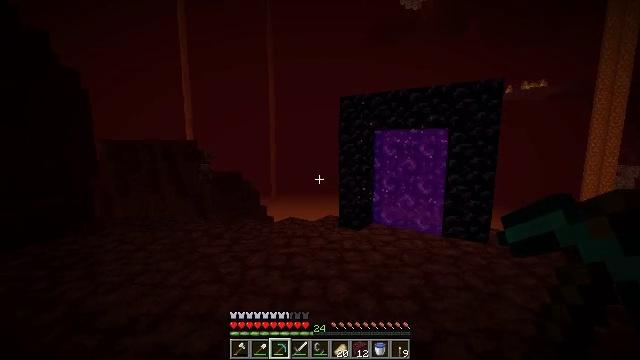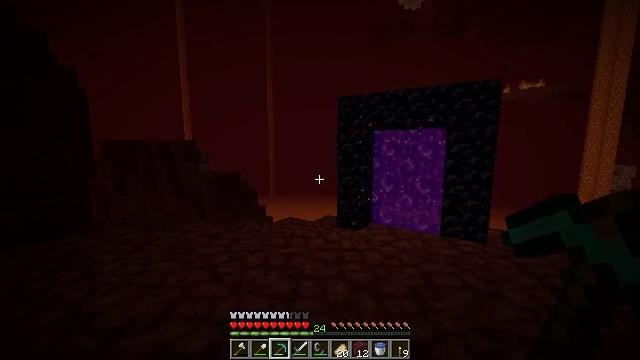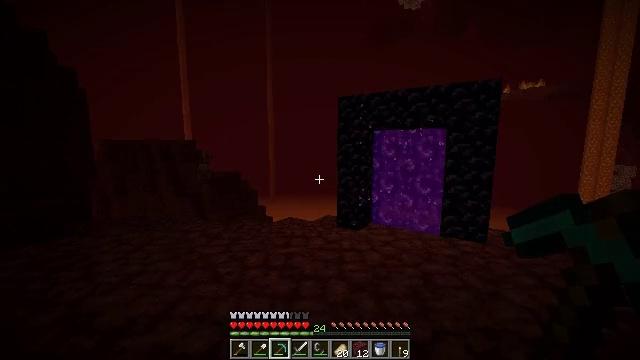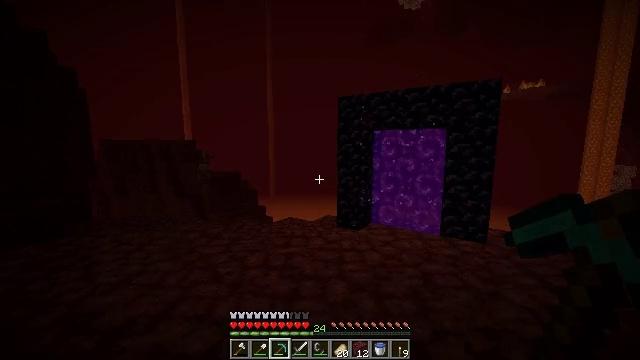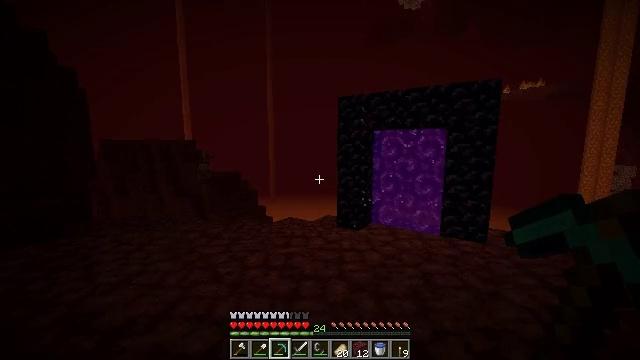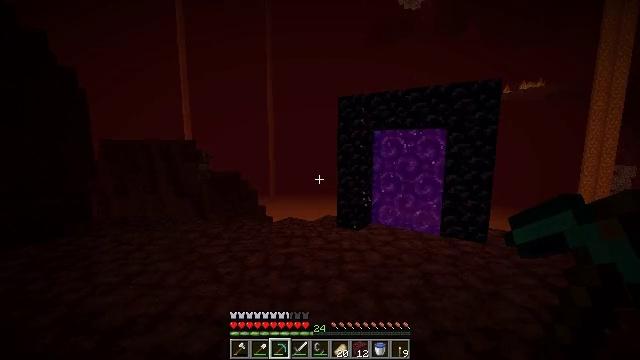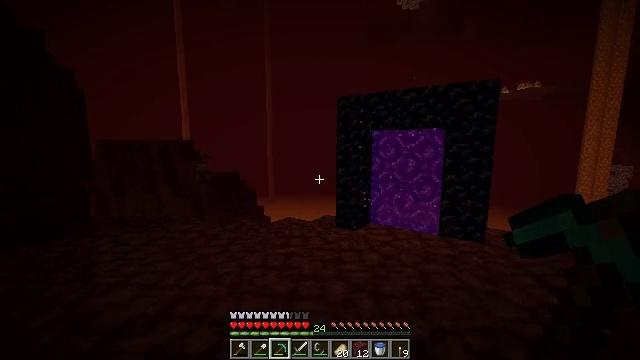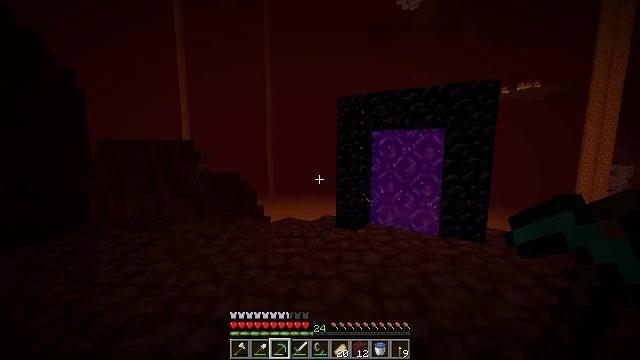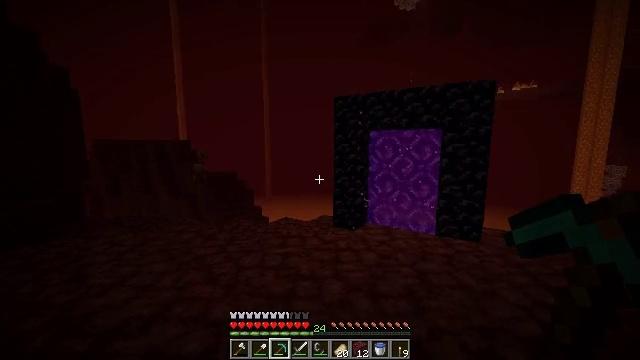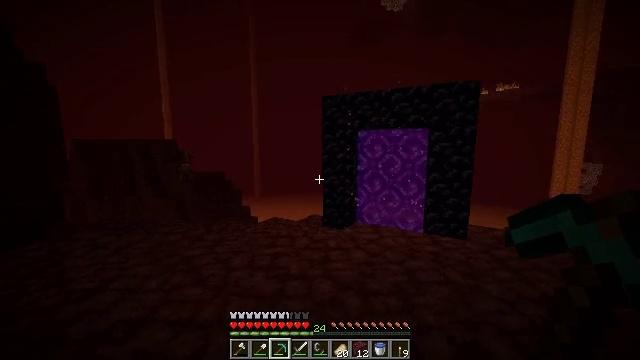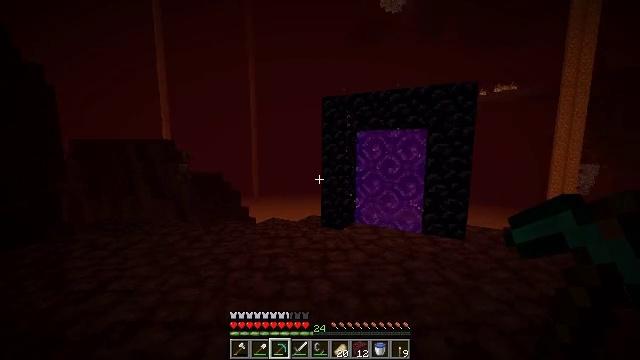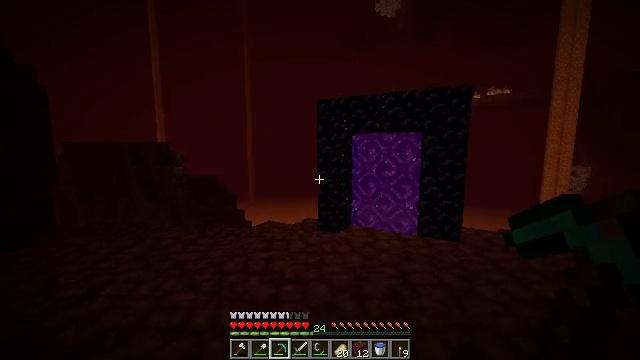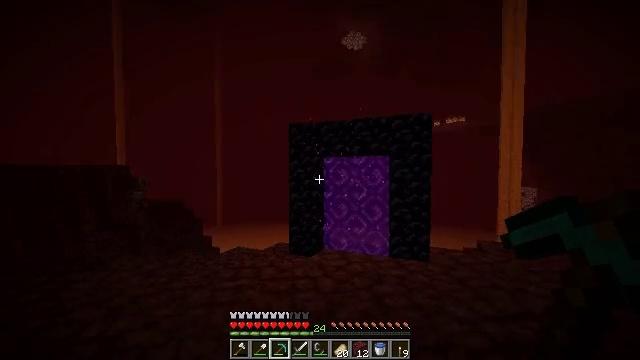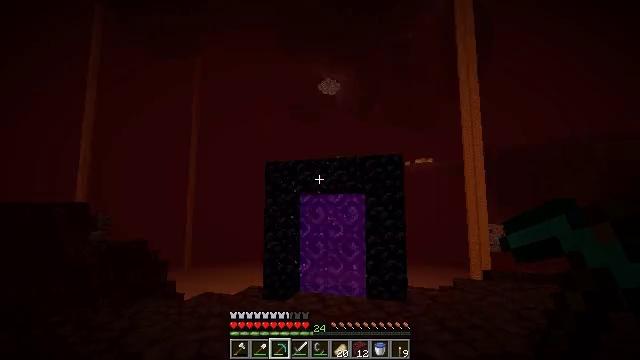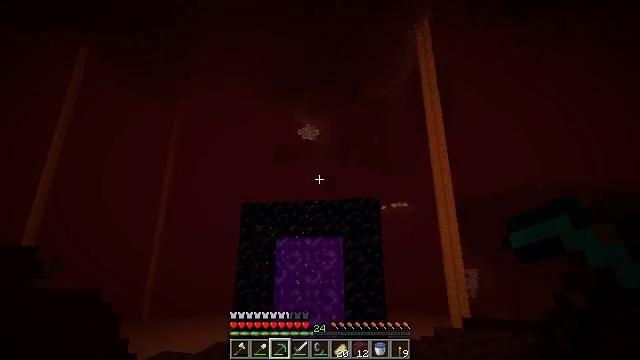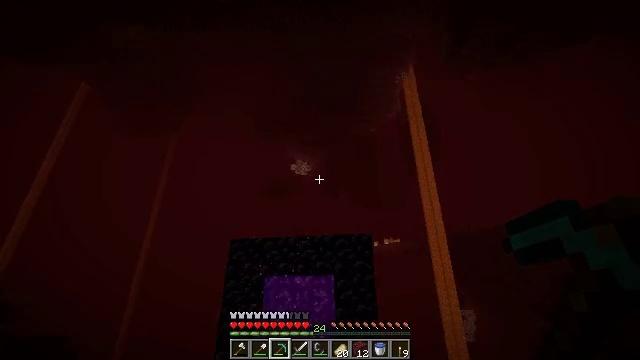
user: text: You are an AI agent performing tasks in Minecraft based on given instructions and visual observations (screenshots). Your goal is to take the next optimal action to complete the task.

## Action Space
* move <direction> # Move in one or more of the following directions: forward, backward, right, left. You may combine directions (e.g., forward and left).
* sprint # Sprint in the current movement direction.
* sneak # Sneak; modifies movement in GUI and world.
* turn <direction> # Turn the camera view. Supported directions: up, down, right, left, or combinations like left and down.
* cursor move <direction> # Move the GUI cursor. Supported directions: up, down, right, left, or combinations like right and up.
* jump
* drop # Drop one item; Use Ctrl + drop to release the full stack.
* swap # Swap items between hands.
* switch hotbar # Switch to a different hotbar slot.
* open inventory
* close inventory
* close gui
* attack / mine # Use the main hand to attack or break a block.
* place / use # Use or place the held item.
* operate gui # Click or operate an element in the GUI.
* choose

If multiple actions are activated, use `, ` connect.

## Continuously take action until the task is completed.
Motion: motion action
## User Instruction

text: Craft stone stairs.
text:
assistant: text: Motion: no_op
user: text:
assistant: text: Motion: no_op
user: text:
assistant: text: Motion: no_op
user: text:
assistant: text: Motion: no_op
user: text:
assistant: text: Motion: no_op
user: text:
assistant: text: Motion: no_op
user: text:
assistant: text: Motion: no_op
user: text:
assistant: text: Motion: no_op
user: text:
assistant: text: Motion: turn right
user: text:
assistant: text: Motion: no_op
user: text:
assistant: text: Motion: no_op
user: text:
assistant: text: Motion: turn right and up
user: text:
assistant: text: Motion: turn right and up
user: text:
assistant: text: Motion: turn right and up
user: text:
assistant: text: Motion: turn right and up
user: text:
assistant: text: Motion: turn up
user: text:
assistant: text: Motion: no_op
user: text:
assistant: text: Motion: no_op
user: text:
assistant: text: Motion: no_op
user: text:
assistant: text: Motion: no_op
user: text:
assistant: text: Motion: no_op
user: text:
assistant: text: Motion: turn right
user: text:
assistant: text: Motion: turn right
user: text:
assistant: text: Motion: turn right
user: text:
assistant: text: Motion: turn right
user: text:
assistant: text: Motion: turn right
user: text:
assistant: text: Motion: no_op
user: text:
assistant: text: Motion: no_op
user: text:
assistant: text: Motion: no_op
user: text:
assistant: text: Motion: no_op